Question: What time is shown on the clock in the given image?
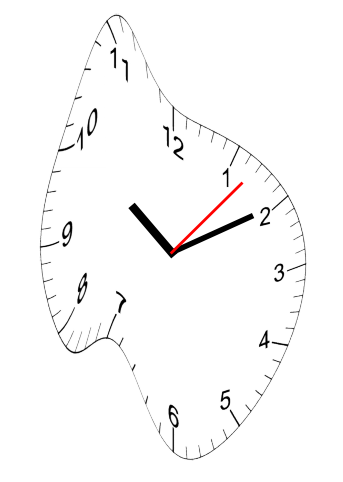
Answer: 10:10:07